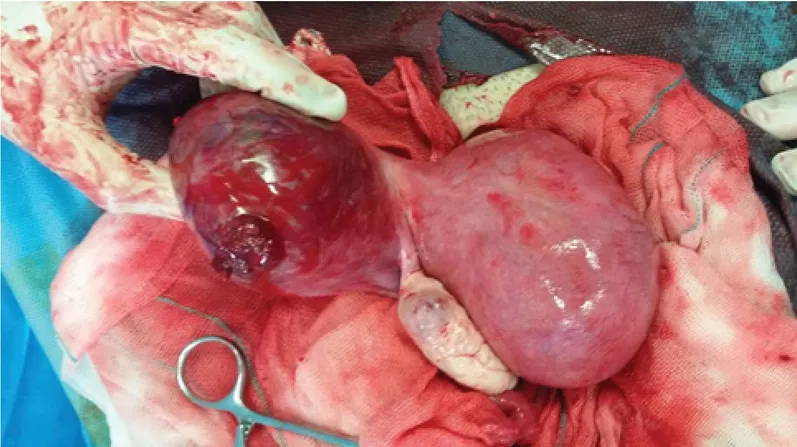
Intraoperative photograph showing the posterior view of the unicornuate uterus with the rudimentary horn having a 2-cm rupture with the placenta protruding.
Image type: medical_photograph (other_medical_photograph)